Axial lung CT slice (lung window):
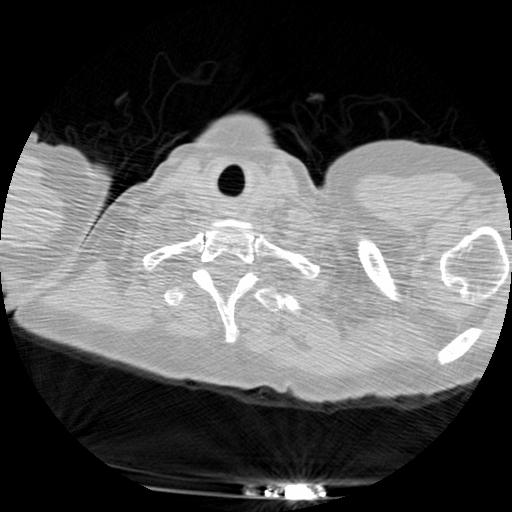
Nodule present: no